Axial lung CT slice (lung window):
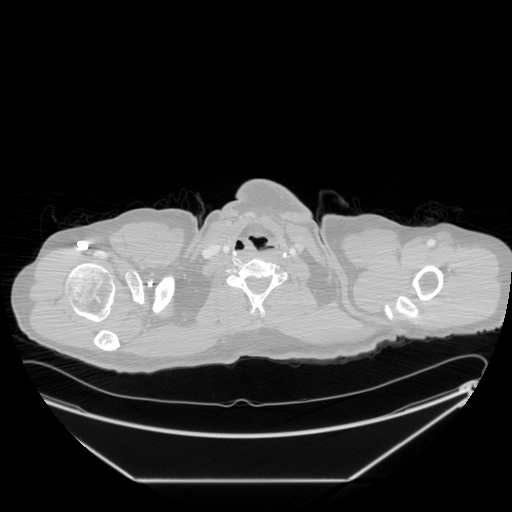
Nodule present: no